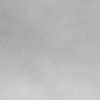
Atmospheric dust classification: dusty